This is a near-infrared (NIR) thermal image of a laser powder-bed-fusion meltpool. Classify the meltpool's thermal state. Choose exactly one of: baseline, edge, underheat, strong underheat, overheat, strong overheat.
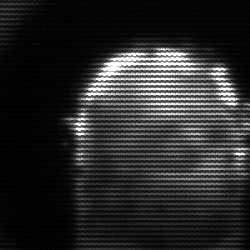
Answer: baseline